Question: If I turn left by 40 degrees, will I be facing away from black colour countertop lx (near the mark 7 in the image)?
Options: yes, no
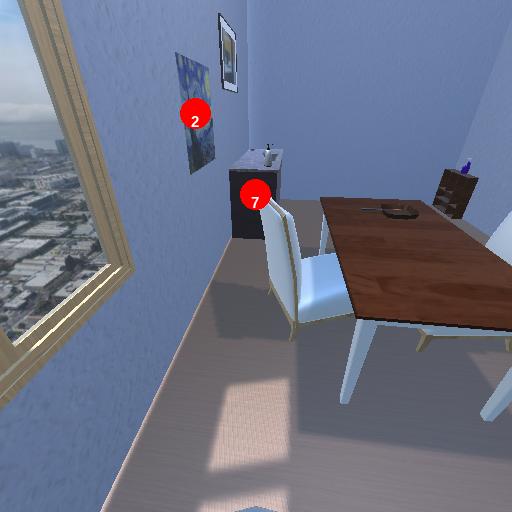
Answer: yes